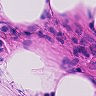
Metastatic tissue present: no